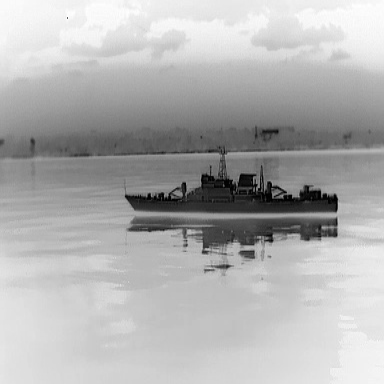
There is a warship in the infrared image.